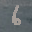
Label: 6